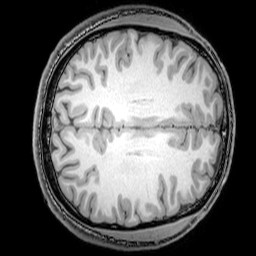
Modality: T1w
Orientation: axial
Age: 24
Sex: male
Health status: healthy
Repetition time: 0.081 s
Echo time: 0.037 s